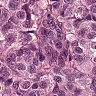
Metastatic tissue present: yes